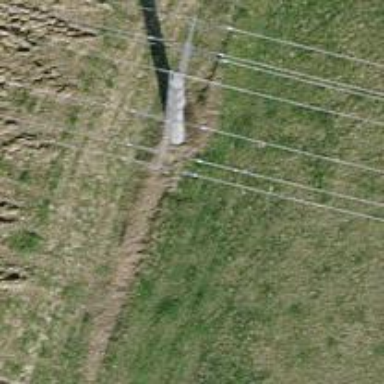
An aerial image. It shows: Power line is depicted.